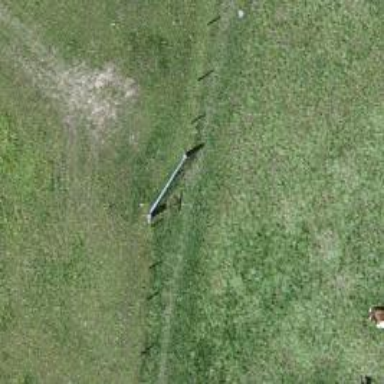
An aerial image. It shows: Gate.